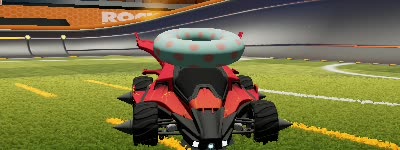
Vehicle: aftershock